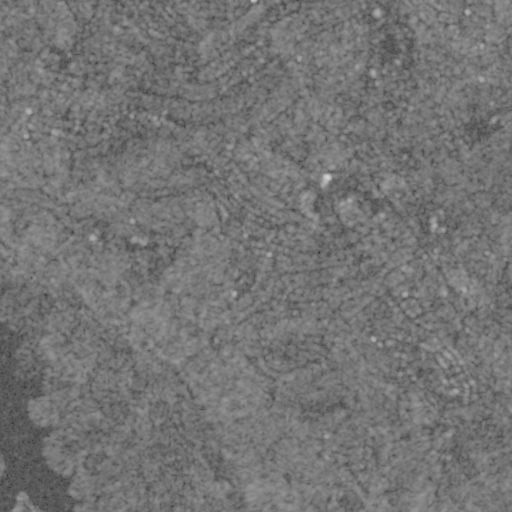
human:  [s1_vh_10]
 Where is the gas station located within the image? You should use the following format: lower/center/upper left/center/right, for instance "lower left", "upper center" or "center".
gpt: The gas station is located in the upper right of the image.
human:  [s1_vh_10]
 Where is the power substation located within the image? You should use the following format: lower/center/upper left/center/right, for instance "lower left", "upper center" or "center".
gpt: The power substation is located in the upper right of the image.
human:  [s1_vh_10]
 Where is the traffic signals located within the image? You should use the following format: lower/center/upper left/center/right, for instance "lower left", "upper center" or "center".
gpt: The traffic signals is located in the upper right of the image.
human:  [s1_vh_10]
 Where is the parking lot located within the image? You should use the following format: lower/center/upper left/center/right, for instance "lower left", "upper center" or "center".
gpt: There is no parking lot in the image.

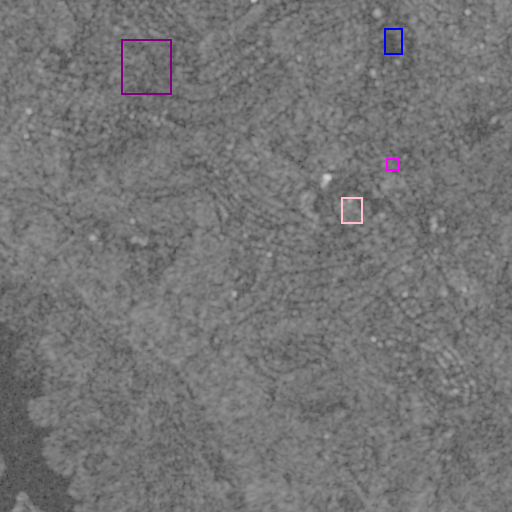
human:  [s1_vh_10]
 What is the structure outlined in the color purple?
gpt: The structure outlined in purple is a park.
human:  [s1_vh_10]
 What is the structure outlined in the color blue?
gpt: The structure outlined in blue is a parking lot.
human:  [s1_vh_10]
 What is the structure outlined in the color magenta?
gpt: The structure outlined in magenta is a power substation.
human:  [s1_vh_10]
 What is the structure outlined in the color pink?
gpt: The structure outlined in pink is a building.
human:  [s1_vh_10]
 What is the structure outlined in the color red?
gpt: There is no red outline.